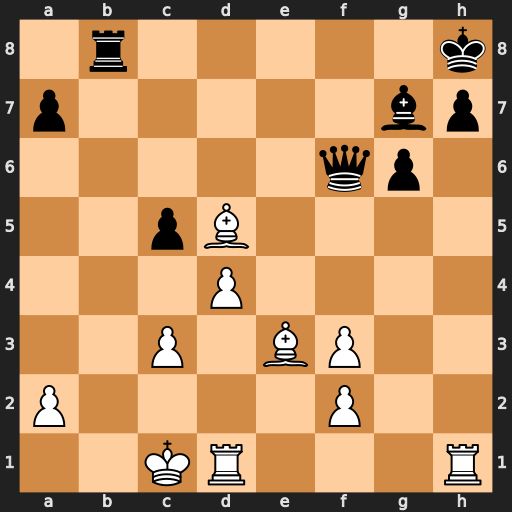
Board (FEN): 1r5k/p5bp/5qp1/2pB4/3P4/2P1BP2/P4P2/2KR3R
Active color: w
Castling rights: -
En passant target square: -
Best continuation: Rxh7+ Kxh7 Rh1+ Bh6 Bxh6